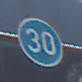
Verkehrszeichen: VorgeschriebeneMindestgeschwindigkeit
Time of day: MorningAfternoon
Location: Outdoor (Urban)
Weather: PartlyCloudy
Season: NotSpecified
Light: Natural